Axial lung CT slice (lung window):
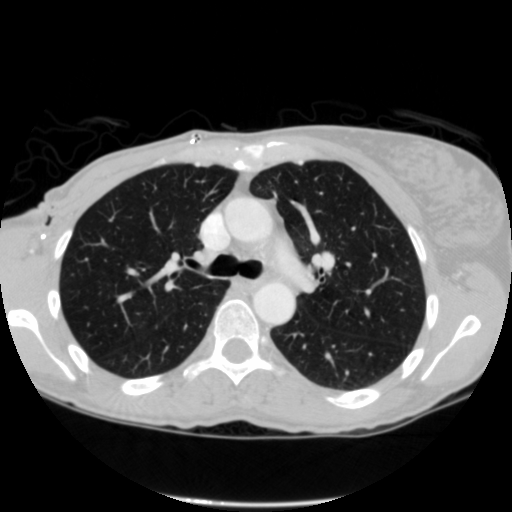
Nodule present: no